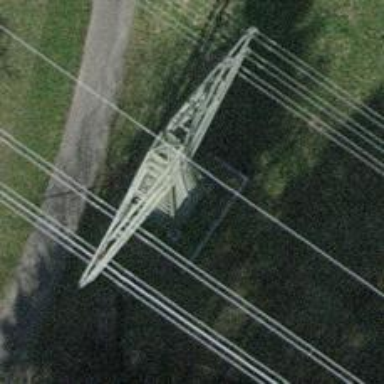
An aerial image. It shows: Power tower.